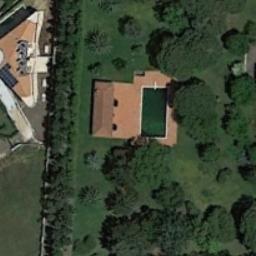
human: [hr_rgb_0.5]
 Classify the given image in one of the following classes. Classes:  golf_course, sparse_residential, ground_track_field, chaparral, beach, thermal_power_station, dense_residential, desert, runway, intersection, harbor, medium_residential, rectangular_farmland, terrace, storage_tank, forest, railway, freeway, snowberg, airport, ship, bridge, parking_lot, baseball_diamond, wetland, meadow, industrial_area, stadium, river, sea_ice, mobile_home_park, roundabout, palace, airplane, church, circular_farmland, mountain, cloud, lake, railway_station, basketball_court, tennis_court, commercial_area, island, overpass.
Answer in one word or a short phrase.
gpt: sparse_residential